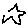
Label: star